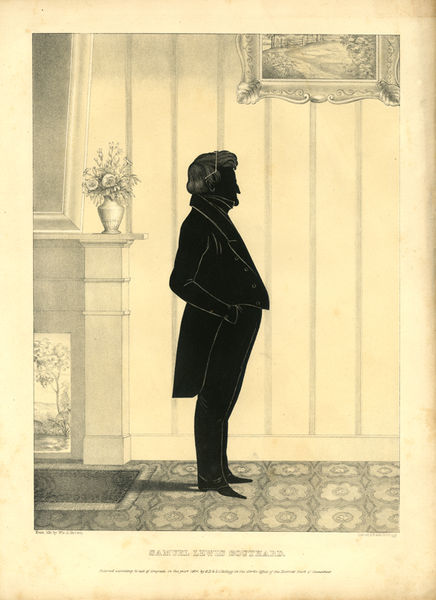
Titel: Samuel Lewis Southard (Folio of Silhouettes of Famous Men)
Künstler: Edmund Burke Kellogg
Standort: Amherst (Massachusetts, USA)
Institution: Mead Art Museum, Amherst College
Schlagwörter: mann, blumen, profil, teppich, hose, kragen, rahmen, stehen, portrait, porträt, haare, kamin, vase, grafik, frack, tapete, knöpfe, bürger, schattenriss, dilly, bold